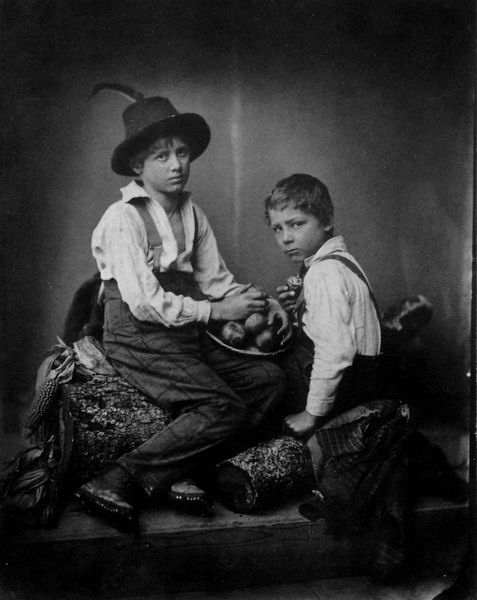
Titel: Zwei Knaben in einem Atelier
Künstler: Italienischer Photograph
Schlagwörter: feder, hand, weiß, sitzen, grau, hut, kariert, schwarz, blick, haus, obst, hemd, hose, jacke, jung, wand, arm, blicke, böse, gesicht, kleidung, schale, sockel, teller, ärmel, bildnis, blicken, hände, portrait, porträt, ast, baumstamm, stamm, einsam, haare, sitzend, traurig, kinder, frucht, früchte, mais, maiskolben, stilleben, apfel, äpfel, schuhe, buben, jungen, knaben, ernte, gepäck, herbst, winter, pause, kissen, essen, spielen, ernst, atelier, stufe, junge, foto, fotografie, photographie, doppelporträt, jungs, schwarzweiß, schuh, hosenträger, brüder, tirol, fotographie, atellier, erntedank, sauer, tirolerhut, jünglinge, doof, porträtfotografie, 19. jahrhundert, stuffe, stollenschuhe